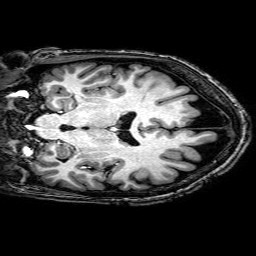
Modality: T1w
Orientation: coronal